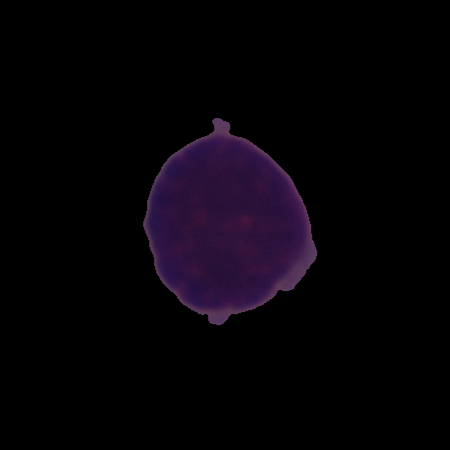
Label: healthy